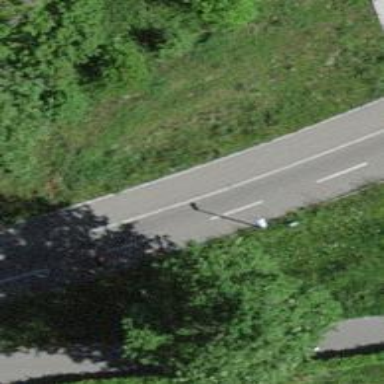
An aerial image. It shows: Path with asphalt surface suitable for both cycling and walking.